Field crop: maize
Growth stage: 1
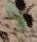
Species: datura